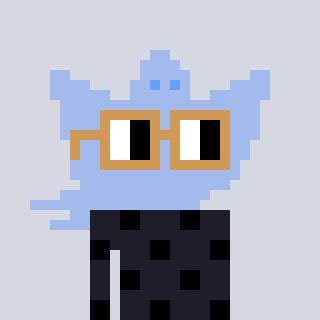
a pixel art character with square brown glasses, a ghost-B-shaped head and a grayscale-colored body on a cool background